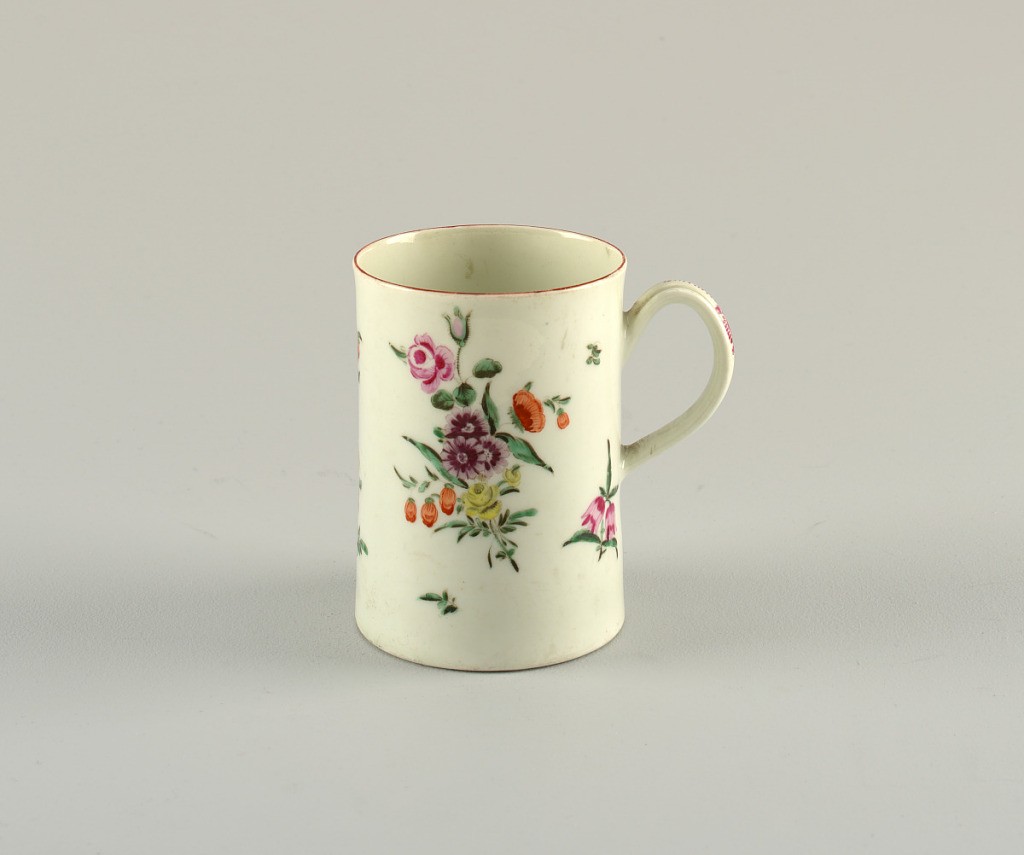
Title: Mug
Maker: Royal Worcester, English, established 1751
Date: late 18th century
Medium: soft paste porcelain, vitreous enamel
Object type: mug
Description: Mug decorated with scattered flowers.